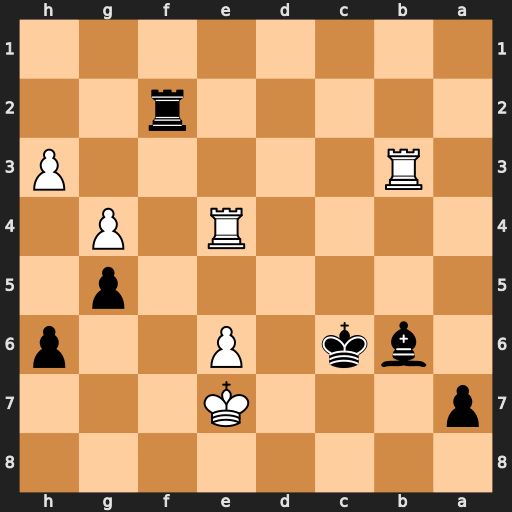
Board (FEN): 8/p3K3/1bk1P2p/6p1/4R1P1/1R5P/5r2/8
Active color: b
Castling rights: -
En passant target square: -
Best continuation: Bc5+ Ke8 Rf8#